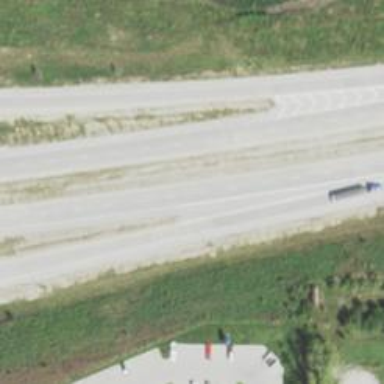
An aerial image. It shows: Trunk link highway.